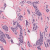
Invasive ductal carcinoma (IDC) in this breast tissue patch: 1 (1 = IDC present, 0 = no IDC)